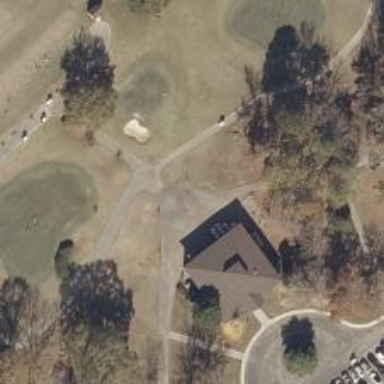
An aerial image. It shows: Pathway for golfing.